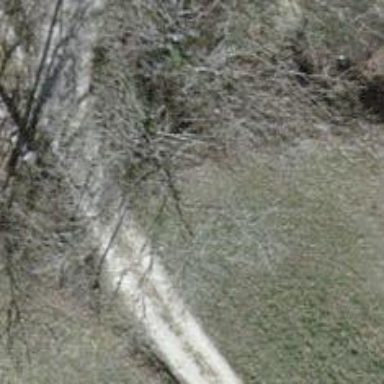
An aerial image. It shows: Track with fine gravel surface graded as grade 2.